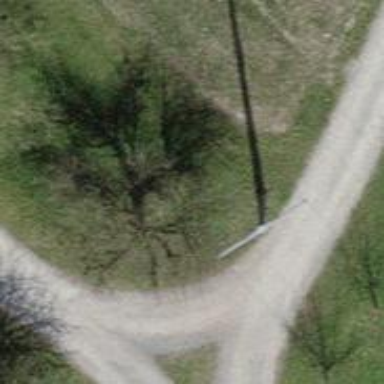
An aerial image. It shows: Concrete power pole.